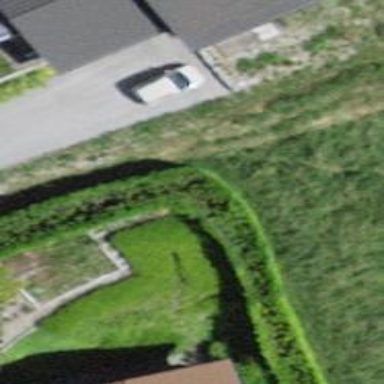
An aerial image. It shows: Hedge acting as barrier.